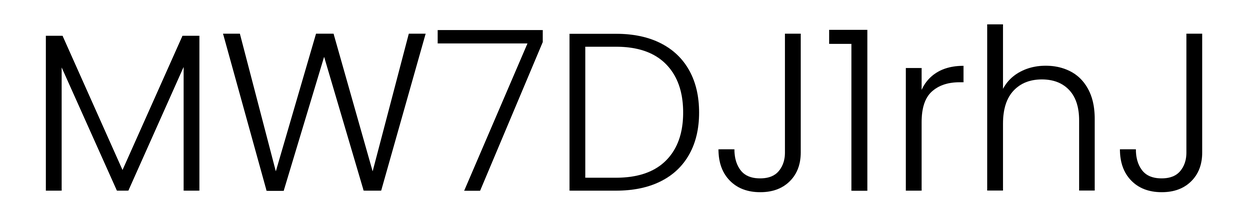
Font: Poppins-Light